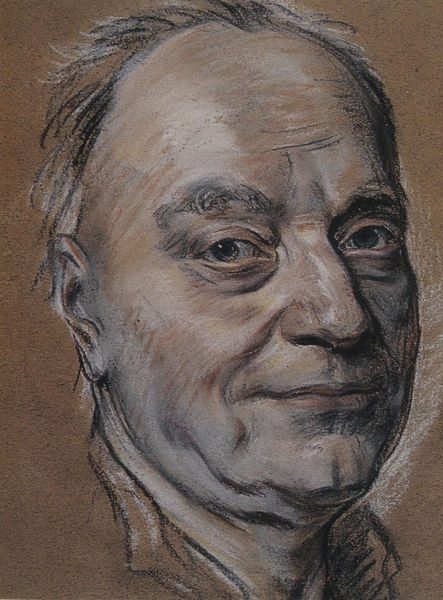
Titel: Préparation au portrait de Crébillon
Künstler: Maurice Quentin de La Tour
Standort: Saint-Quentin
Institution: Musée Antoine Lécuyer
Schlagwörter: kopf, mann, weiß, ocker, braun, frisur, grau, haar, kreide, mund, nase, ohr, pastell, schwarz, skizze, stirn, zeichnung, blick, rot, beige, alt, hemd, augen, falten, gesicht, kragen, bildnis, hals, herr, portrait, porträt, auge, haare, augenbrauen, kinn, lippen, ohren, lächeln, wangen, papier, backen, farbe, grafik, linien, weis, dick, falte, ernst, grübchen, brauen, glatze, augenbraue, dreiviertelprofil, hemdkragen, selbstporträt, lichtreflexe, lachen, alter, linie, kohle, groß, schraffur, dreiviertel, strich, hohe stirn, selbstbildnis, buschig, nasenloch, pupille, stift, gesciht, halbglatze, nasenlöcher, karton, selbstportrait, stirnglatze, doppelkinn, iris, backe, augenbraun, schütter, haaransatz, freundlich, zeichnun, orh, lachfalte, kräftig, rötel, graphit, gehöht, kreidezeichnung, augenlid, schmunzeln, augenlieder, nahsichtig, lachfalten, denkerstirn, kinnfurche, lächelt, packpapier, hohe strin, magenlinien, rötl, braunes papier, atler mann, storn